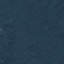
Label: Forest